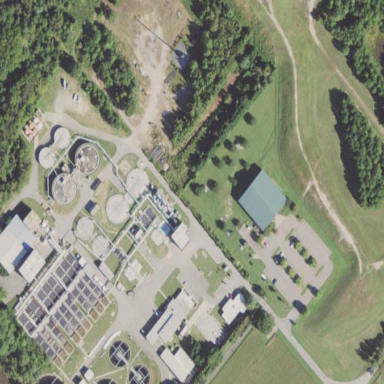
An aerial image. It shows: Man-made water works facility.